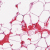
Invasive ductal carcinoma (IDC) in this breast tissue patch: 0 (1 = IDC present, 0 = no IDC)